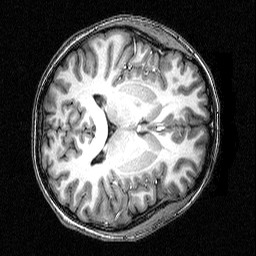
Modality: T1w
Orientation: axial
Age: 26
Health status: healthy
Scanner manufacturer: siemens
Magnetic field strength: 3 T
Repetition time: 2.5 s
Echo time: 0.00393 s